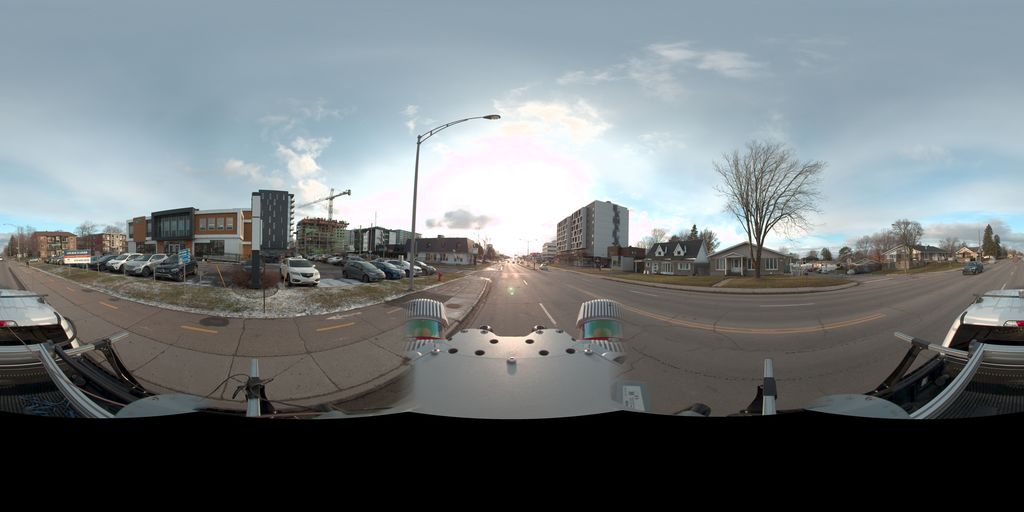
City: quebec_city